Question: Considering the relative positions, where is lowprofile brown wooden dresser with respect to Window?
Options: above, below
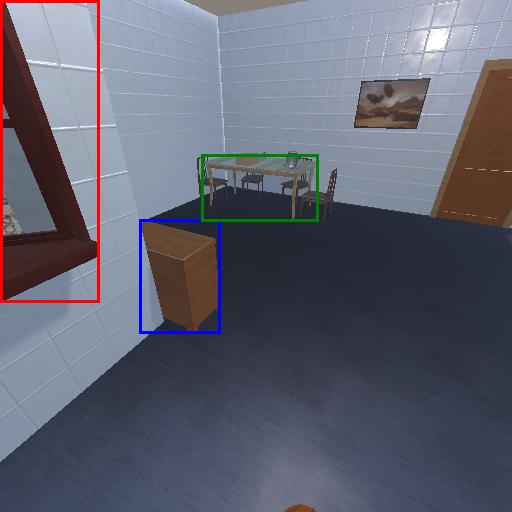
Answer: above